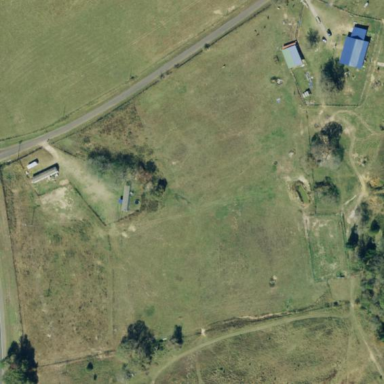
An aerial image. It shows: Pasture area used as meadow.